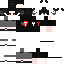
A male human skin with dark skin, wearing brown helmet dressed in a black tshirt and black pants, featuring a closed mouth.